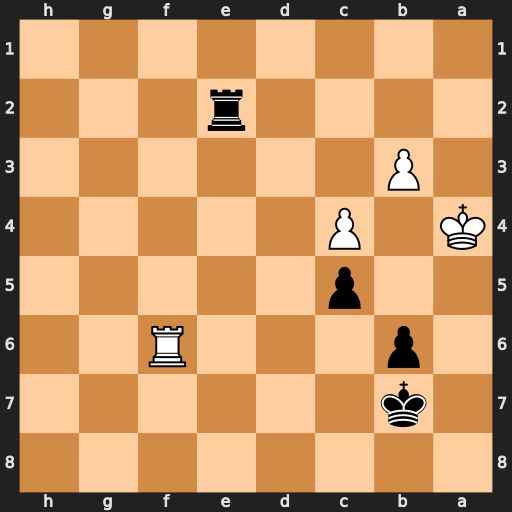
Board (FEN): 8/1k6/1p3R2/2p5/K1P5/1P6/4r3/8
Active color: b
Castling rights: -
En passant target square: -
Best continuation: Ra2+ Kb5 Ra5#